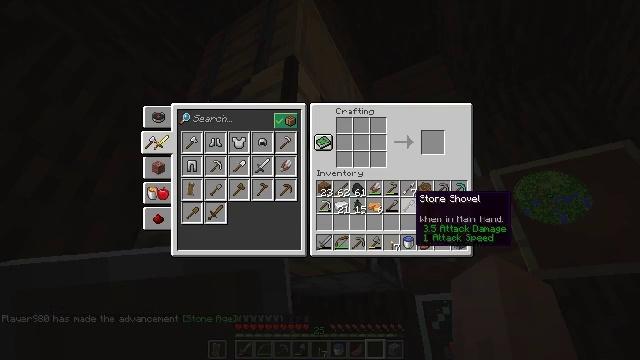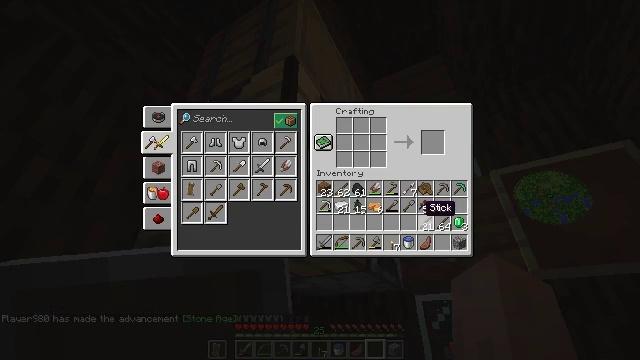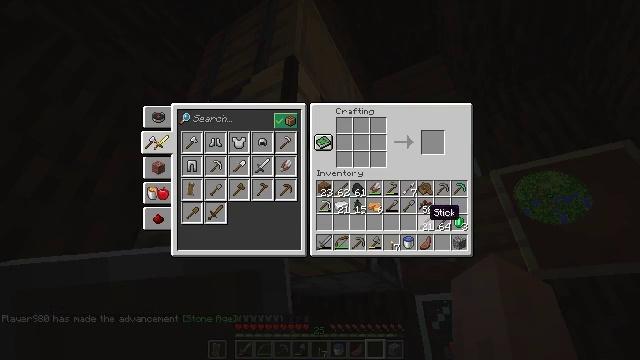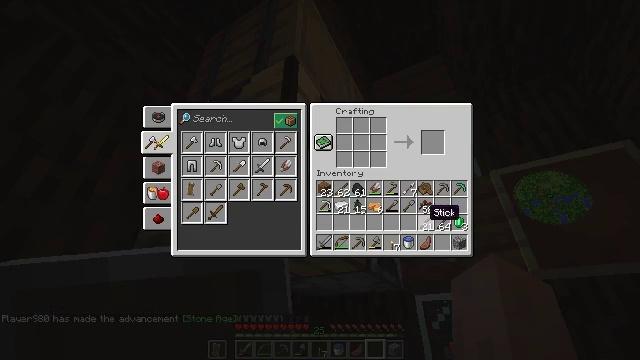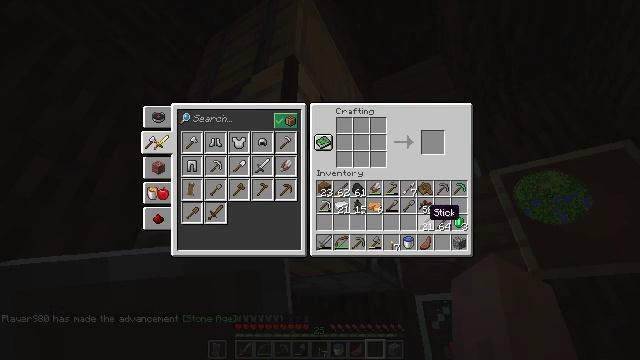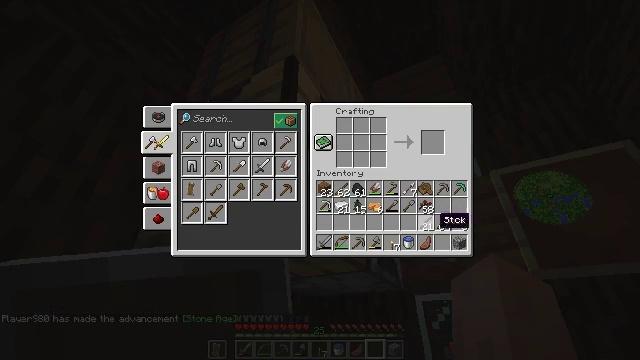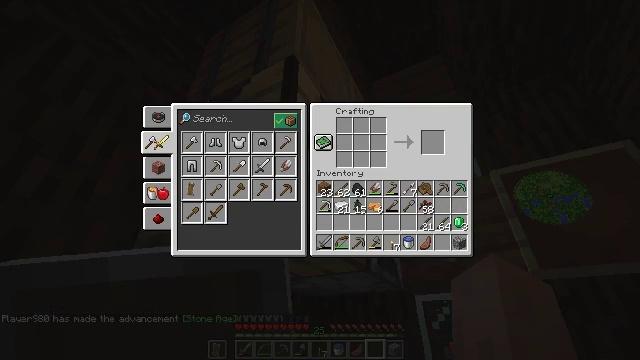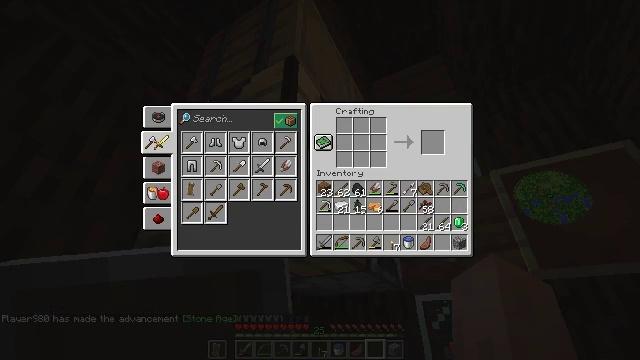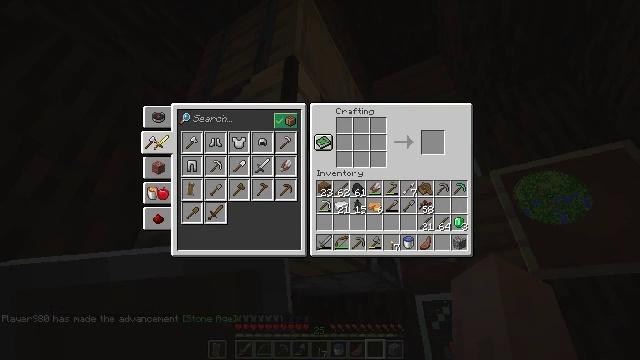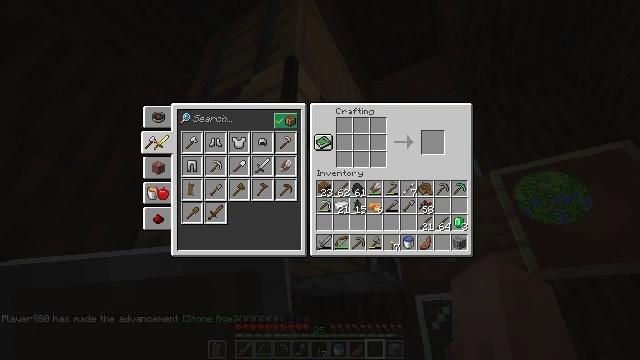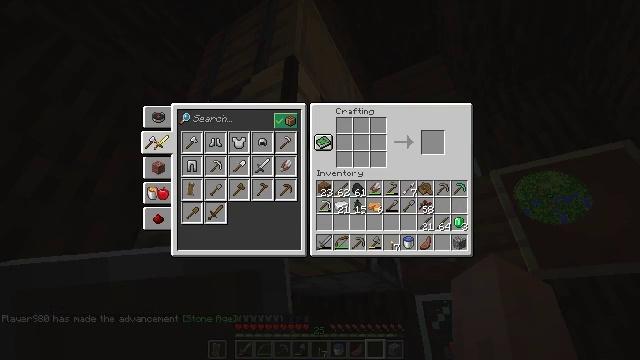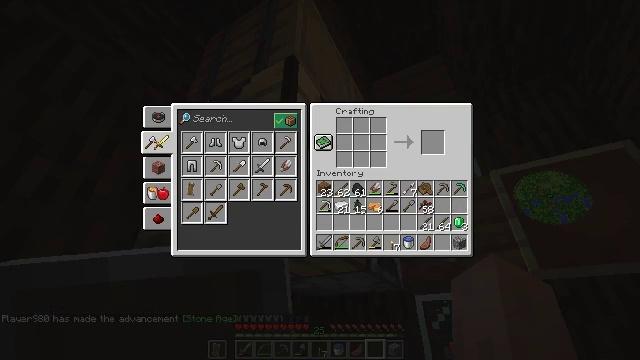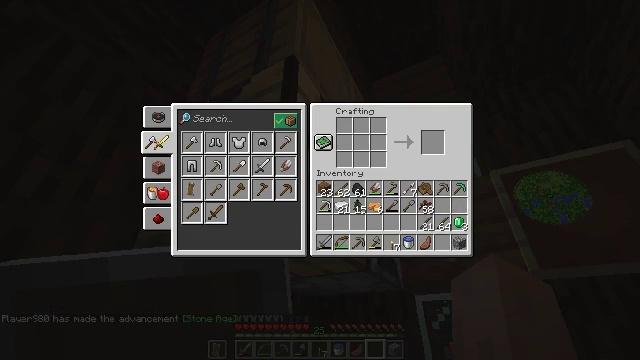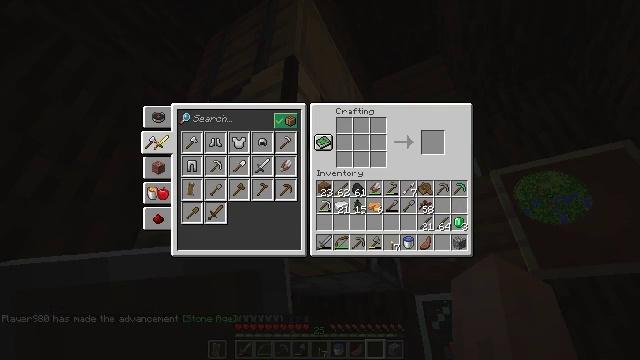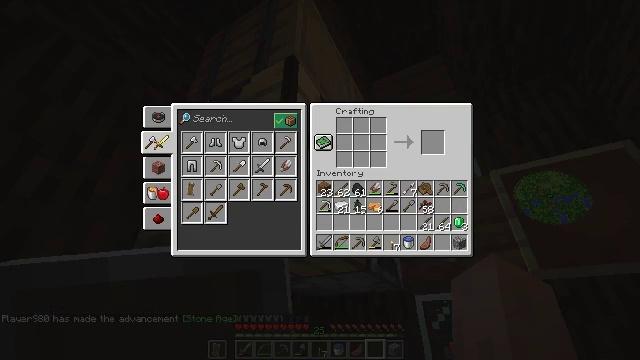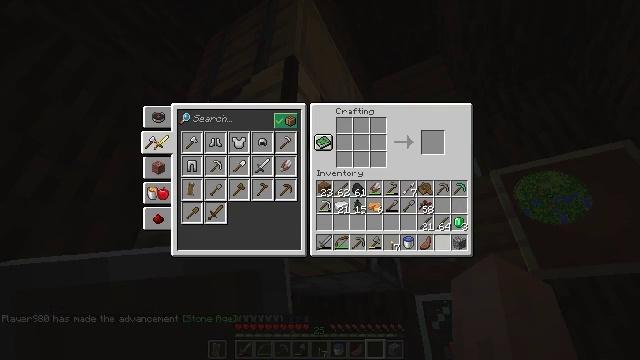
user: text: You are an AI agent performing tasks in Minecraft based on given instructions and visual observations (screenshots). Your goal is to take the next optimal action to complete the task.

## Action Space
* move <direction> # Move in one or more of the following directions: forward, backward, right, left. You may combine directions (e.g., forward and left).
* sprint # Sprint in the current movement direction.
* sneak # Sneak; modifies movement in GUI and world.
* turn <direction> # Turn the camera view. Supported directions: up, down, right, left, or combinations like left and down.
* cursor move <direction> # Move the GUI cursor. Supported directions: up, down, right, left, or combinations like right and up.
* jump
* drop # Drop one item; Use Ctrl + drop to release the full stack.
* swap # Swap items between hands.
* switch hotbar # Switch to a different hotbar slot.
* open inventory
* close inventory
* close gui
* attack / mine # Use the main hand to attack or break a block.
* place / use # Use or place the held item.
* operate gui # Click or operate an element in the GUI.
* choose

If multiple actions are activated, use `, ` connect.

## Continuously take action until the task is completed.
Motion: motion action
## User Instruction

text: Smelt gold to obtain a gold ingot.
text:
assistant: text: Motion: cursor move right and down
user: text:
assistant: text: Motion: no_op
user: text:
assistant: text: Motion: no_op
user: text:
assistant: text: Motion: no_op
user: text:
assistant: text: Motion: cursor move right and down
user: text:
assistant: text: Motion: no_op
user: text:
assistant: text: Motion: no_op
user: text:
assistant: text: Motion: no_op
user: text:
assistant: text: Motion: no_op
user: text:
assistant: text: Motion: no_op
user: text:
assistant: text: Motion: no_op
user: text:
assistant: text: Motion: no_op
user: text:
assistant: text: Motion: no_op
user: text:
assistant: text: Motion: no_op
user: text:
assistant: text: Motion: no_op
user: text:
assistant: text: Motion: no_op
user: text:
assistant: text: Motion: close gui
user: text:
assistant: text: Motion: turn right and down
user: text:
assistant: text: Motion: turn right and down
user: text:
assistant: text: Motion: turn right and down
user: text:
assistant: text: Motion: turn right and down
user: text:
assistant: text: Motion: no_op
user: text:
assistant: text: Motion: no_op
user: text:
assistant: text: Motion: use / place
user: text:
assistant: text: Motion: use / place
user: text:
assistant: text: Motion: no_op
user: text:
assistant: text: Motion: turn left
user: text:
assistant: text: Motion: no_op
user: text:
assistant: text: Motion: open gui
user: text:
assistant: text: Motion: no_op